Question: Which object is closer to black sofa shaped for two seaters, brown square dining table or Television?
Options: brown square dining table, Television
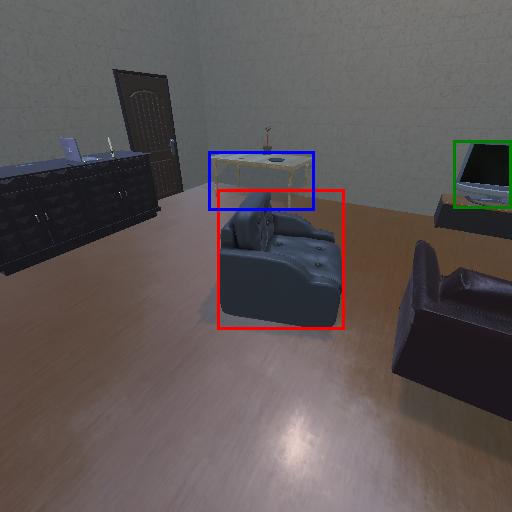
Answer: brown square dining table